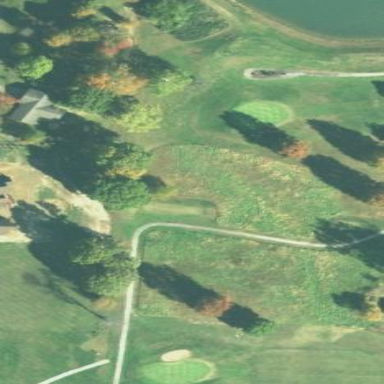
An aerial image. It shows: Area of rough grass used for golf.